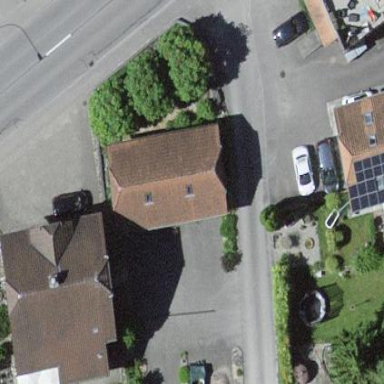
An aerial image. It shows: Garage.